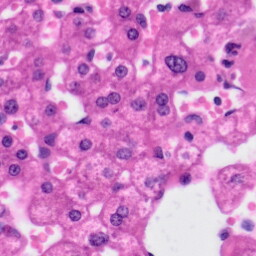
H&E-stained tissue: Liver